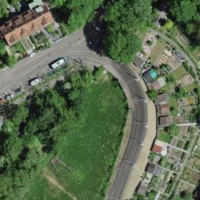
EUNIS habitat code: 53
Species observed at this site:
Ornithogalum umbellatum
Corythucha ciliata